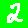
Digit: 2